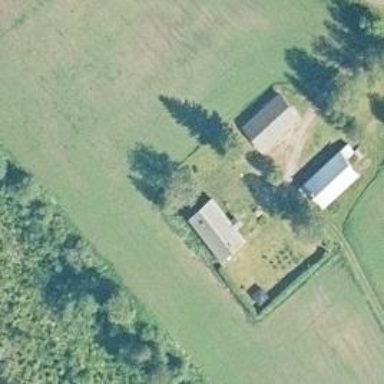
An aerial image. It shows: Farmyard area.